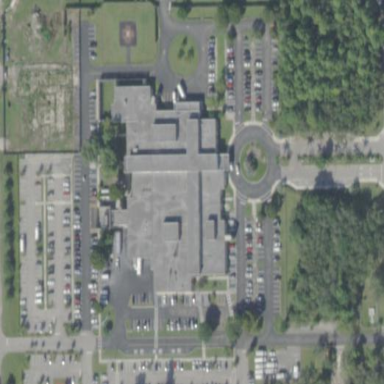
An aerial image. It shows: Healthcare clinic.